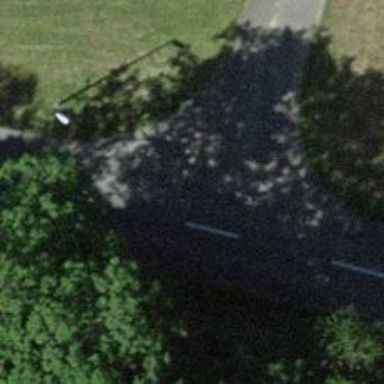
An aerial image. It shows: Tertiary road with asphalt surface.